Question: I have a code which has been used for some paper.
After defining the function to be optimized, the author used the Nelder-Mead method to estimate the parameters needed. When I run the code, it freezes after 493 function evaluations have been used, it doesn't show any kind of error message or anything. I've been trying to find some info but I haven't been lucky. How can I modify the 'optim' command in order to evaluate all possible combinations, and/or what is preventing the function from being optimized?
Here's the code. It's relatively long, BUT the second-to-last line ('system.time(stcopfit...)') is the ONLY ONE I need to make work / fix / modify. So you can just copy&paste the code (as I said, taken from the author of the mentioned paper) and let it run, you don't have to go through the all code, just the last few lines. This is the <URL> over which to run the optimization, i.e. a matrix of [0,1] uniform variables of dimension 2172x9.
Any help is appreciated, thanks!
Here's a screenshot in RStudio (it took around 2 minutes to arrive at 493, and then it's been stuck like this for the last 30 minutes):

Code:
'''
#download older version of "sn" package
url <- "https://cran.r-project.org/src/contrib/Archive/sn/sn_1.0-0.tar.gz"
install.packages(url, repos=NULL, type="source")
install.packages(signal)
library(sn)
library(signal)
#1. redefine qst function
qst <- function (p, xi = 0, omega = 1, alpha = 0, nu = Inf, tol = 1e-08)
{
if (length(alpha) > 1)
stop("'alpha' must be a single value")
if (length(nu) > 1)
stop("'nu' must be a single value")
if (nu <= 0)
stop("nu must be non-negative")
if (nu == Inf)
return(qsn(p, xi, omega, alpha))
if (nu == 1)
return(qsc(p, xi, omega, alpha))
if (alpha == Inf)
return(xi + omega * sqrt(qf(p, 1, nu)))
if (alpha == -Inf)
return(xi - omega * sqrt(qf(1 - p, 1, nu)))
na <- is.na(p) | (p < 0) | (p > 1)
abs.alpha <- abs(alpha)
if (alpha < 0)
p <- (1 - p)
zero <- (p == 0)
one <- (p == 1)
x <- xa <- xb <- xc <- fa <- fb <- fc <- rep(NA, length(p))
nc <- rep(TRUE, length(p))
nc[(na | zero | one)] <- FALSE
fc[!nc] <- 0
xa[nc] <- qt(p[nc], nu)
xb[nc] <- sqrt(qf(p[nc], 1, nu))
fa[nc] <- pst(xa[nc], 0, 1, abs.alpha, nu) - p[nc]
fb[nc] <- pst(xb[nc], 0, 1, abs.alpha, nu) - p[nc]
regula.falsi <- FALSE
while (sum(nc) > 0) {
xc[nc] <- if (regula.falsi)
xb[nc] - fb[nc] * (xb[nc] - xa[nc])/(fb[nc] - fa[nc])
else (xb[nc] + xa[nc])/2
fc[nc] <- pst(xc[nc], 0, 1, abs.alpha, nu) - p[nc]
pos <- (fc[nc] > 0)
xa[nc][!pos] <- xc[nc][!pos]
fa[nc][!pos] <- fc[nc][!pos]
xb[nc][pos] <- xc[nc][pos]
fb[nc][pos] <- fc[nc][pos]
x[nc] <- xc[nc]
nc[(abs(fc) < tol)] <- FALSE
regula.falsi <- !regula.falsi
}
x <- replace(x, zero, -Inf)
x <- replace(x, one, Inf)
Sign <- function(x) sign(x)+ as.numeric(x==0)
q <- as.numeric(xi + omega * Sign(alpha)* x)
names(q) <- names(p)
return(q)
}
#2. initial parameter setting
mkParam <- function(Omega, delta, nu){
ndim <- length(delta)+1;
R <- diag(ndim);
for (i in 2:ndim){
R[i,1] <- R[1,i] <- delta[i-1];
if (i>=3){for (j in 2:(i-1)){R[i,j] <- R[j,i] <- Omega[i-1,j-1];}}
}
LTR <- t(chol(R));
Mtheta <- matrix(0, nrow=ndim, ncol=ndim);
for (i in 2:ndim){
Mtheta[i,1] <- acos(LTR[i,1]);
cumsin <- sin(Mtheta[i,1]);
if (i >=3){for (j in 2:(i-1)){
Mtheta[i,j] <- acos(LTR[i,j]/cumsin);
cumsin <- cumsin*sin(Mtheta[i,j]);}
}
}
c(Mtheta[lower.tri(Mtheta)], log(nu-2));
}
#3. from internal to original parameters
paramToExtCorr <- function(param){
ntheta <- dim*(dim+1)/2;
theta <- param[1:ntheta];
ndim <- (1+sqrt(1+8*length(theta)))/2;
LTR <- diag(ndim);
for (i in 2:ndim){
LTR[i,1] <- cos(theta[i-1]);
cumsin <- sin(theta[i-1]);
if (i >=3){for (j in 2:(i-1)){
k <- i+ndim*(j-1)-j*(j+1)/2;
LTR[i,j] <- cumsin*cos(theta[k]);
cumsin <- cumsin*sin(theta[k]);}
}
LTR[i,i] <- cumsin;
}
R <- LTR %*% t(LTR);
R;
}
#4. show estimated parameters and log likelihood
resultVec <- function(fit){
R <- paramToExtCorr(fit$par);
logLik <- -fit$value;
Omega <- R[-1, -1];
delta <- R[1, -1];
ntheta <- dim*(dim+1)/2;
nu <- exp(fit$par[ntheta+1])+2;
c(Omega[lower.tri(Omega)], delta, nu, logLik);
}
#5. negative log likelihood for multivariate skew-t copula
stcopn11 <- function(param){
N <- nrow(udat);
mpoints <- 150;
npar <- length(param);
nu <- exp(param[npar])+2;
R <- paramToExtCorr(param);
Omega <- R[-1, -1];
delta <- R[1, -1];
zeta <- delta/sqrt(1-delta*delta);
iOmega <- solve(Omega);
alpha <- iOmega %*% delta / sqrt(1-(t(delta) %*% iOmega %*% delta)[1,1]);
ix <- matrix(0, nrow=N, ncol=dim);
lm <- matrix(0, nrow=N, ncol=dim);
for (j in 1:dim){
minx <- qst(min(udat[,j]), alpha=zeta[j], nu=nu);
maxx <- qst(max(udat[,j]), alpha=zeta[j], nu=nu);
xx <- seq(minx, maxx, length=mpoints);
px <- sort(pst(xx, alpha=zeta[j], nu=nu));
ix[,j] <- pchip(px, xx, udat[,j]);
lm[,j] <- dst(ix[,j], alpha=zeta[j], nu=nu, log=TRUE);
}
lc <- dmst(ix, Omega=Omega, alpha=alpha, nu=nu, log=TRUE);
-sum(lc)+sum(lm)
}
#6. sample setting
dim <- 9;
smdelta <- c(-0.36,-0.33,-0.48,-0.36,-0.33,-0.48,-0.36,-0.33,-0.48);
smdf <- 5;
smOmega <- cor(udat);
smzeta <- smdelta/sqrt(1-smdelta*smdelta);
iOmega <- solve(smOmega);
smalpha <- iOmega %*% smdelta /sqrt(1-(t(smdelta) %*% iOmega %*% smdelta)[1,1]);
#7. estimation
iniPar <- mkParam(diag(dim),numeric(dim),6);
system.time(stcopfit<-optim(iniPar,stcopn11,control=list(reltol=1e-8,trace=6)));
resultVec(stcopfit);
'''
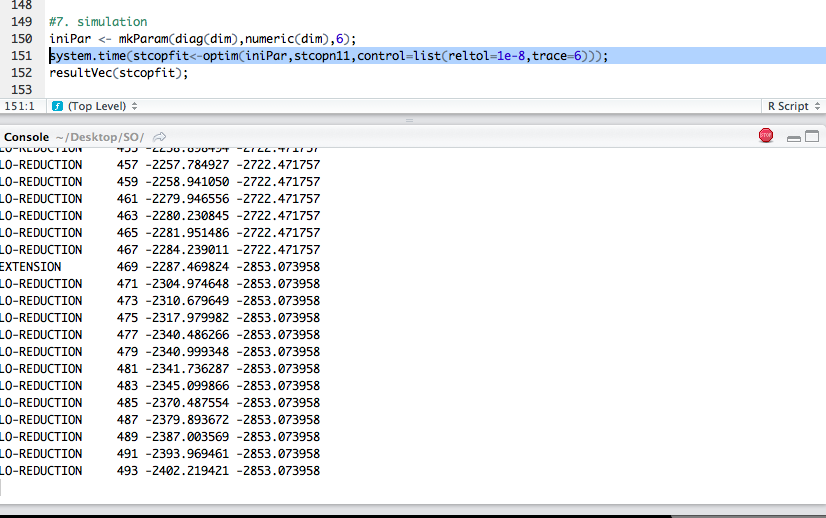
Answer: The parameters you arrive at by step 493 lead to an infinite loop in your 'qst' function: not having any idea what this very complex code is actually doing, I'm afraid I can't diagnose further. Here's what I did to get that far:
- 'cur.params <- NULL''cur.params <<- params''stcopn11''optim()'- 'cat("entering stcopn11
")''cat("leaving stcopn11
")''stopc11'- 'debug(stcopn11)''stcopn11(cur.param)'- 'j==3''for''stcopn11''qst()'- 'maxit=1e5''qst''it <- 1''while''it <- it+1''while (sum(nc) > 0 && it<maxit)''if (it==maxit) stop("hit max number of iterations in qst")'
1e5 iterations in 'qst' took 74 seconds; I have no idea whether it might stop eventually, but didn't want to wait to find out.
This was my modified version of 'stcopn11':
'''
cur.param <- NULL ## set parameter placeholder
##5. negative log likelihood for multivariate skew-t copula
stcopn11 <- function(param,debug=FALSE) {
cat("stcopn11
")
cur.param <<- param ## record current params outside function
N <- nrow(udat)
mpoints <- 150
npar <- length(param)
nu <- exp(param[npar])+2
R <- paramToExtCorr(param)
Omega <- R[-1, -1]
delta <- R[1, -1]
zeta <- delta/sqrt(1-delta*delta)
cat("... solving iOmega")
iOmega <- solve(Omega)
alpha <- iOmega %*% delta /
sqrt(1-(t(delta) %*% iOmega %*% delta)[1,1])
ix <- matrix(0, nrow=N, ncol=dim)
lm <- matrix(0, nrow=N, ncol=dim)
cat("... entering dim loop
")
for (j in 1:dim){
if (debug) cat(j,"
")
minx <- qst(min(udat[,j]), alpha=zeta[j], nu=nu)
maxx <- qst(max(udat[,j]), alpha=zeta[j], nu=nu)
xx <- seq(minx, maxx, length=mpoints)
px <- sort(pst(xx, alpha=zeta[j], nu=nu))
ix[,j] <- pchip(px, xx, udat[,j])
lm[,j] <- dst(ix[,j], alpha=zeta[j], nu=nu, log=TRUE)
}
lc <- dmst(ix, Omega=Omega, alpha=alpha, nu=nu, log=TRUE)
cat("leaving stcopn11
")
-sum(lc)+sum(lm)
}
'''